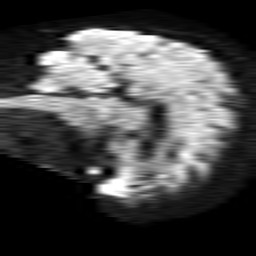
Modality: TRACE
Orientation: sagittal
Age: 62
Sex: female
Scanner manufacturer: philips
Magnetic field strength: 1.5 T
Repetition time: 4.6 s
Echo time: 0.08517 s